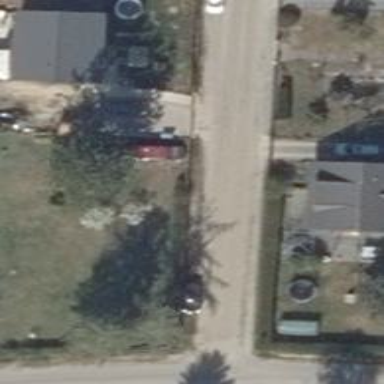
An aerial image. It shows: Driveway.